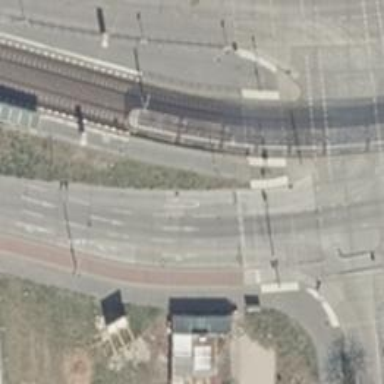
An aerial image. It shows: Road with traffic signals.